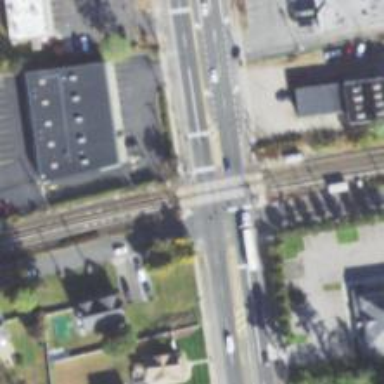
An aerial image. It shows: Crossing for the railway.